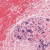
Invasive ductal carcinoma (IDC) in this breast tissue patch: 0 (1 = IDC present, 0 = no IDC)